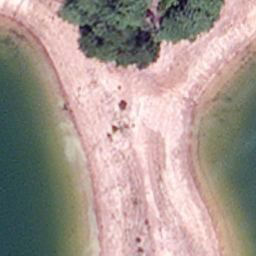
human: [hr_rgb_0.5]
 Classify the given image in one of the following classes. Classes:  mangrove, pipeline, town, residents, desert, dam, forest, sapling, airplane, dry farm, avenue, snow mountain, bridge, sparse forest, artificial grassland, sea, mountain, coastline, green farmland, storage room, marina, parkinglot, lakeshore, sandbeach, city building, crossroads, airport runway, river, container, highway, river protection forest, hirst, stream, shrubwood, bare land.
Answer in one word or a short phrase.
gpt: lakeshore